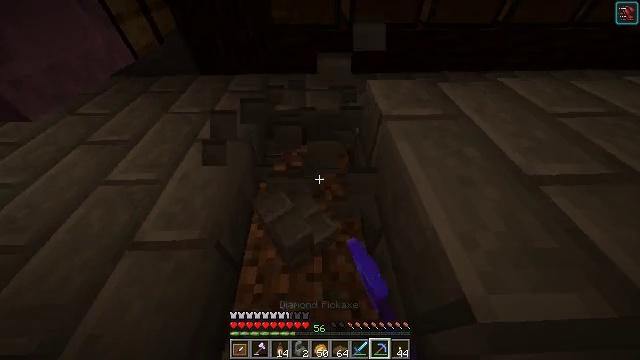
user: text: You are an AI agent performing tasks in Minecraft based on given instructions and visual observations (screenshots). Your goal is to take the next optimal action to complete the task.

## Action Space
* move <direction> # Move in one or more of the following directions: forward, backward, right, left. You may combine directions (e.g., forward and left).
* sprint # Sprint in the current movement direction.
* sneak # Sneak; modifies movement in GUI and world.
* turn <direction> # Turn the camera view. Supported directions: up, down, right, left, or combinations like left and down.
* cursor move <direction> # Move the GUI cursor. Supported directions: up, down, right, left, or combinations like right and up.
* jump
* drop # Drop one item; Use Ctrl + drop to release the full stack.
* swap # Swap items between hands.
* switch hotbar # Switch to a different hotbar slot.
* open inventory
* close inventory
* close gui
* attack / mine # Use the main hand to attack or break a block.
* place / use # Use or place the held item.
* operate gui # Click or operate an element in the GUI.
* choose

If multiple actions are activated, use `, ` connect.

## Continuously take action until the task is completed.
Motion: motion action
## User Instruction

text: Recycle the stone brick stairs from the structure.
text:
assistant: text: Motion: no_op